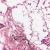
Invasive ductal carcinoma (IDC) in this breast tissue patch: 0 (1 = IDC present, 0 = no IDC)